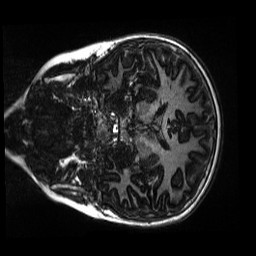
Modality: MP2RAGE
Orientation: coronal
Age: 9
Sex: female
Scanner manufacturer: siemens
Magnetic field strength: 3 T
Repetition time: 4 s
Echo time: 0.00303 s